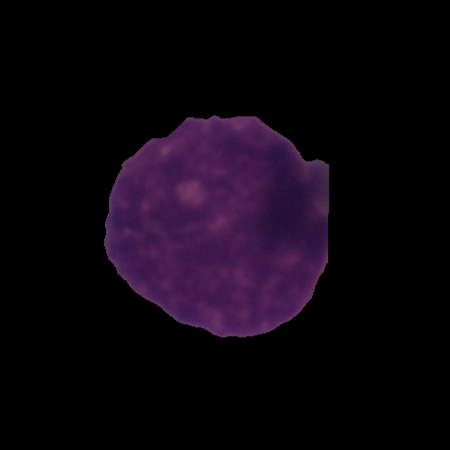
Label: cancer